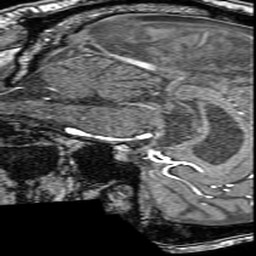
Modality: angio
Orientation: sagittal
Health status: ill
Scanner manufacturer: siemens
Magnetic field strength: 3 T
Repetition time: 0.022 s
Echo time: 0.00395 s